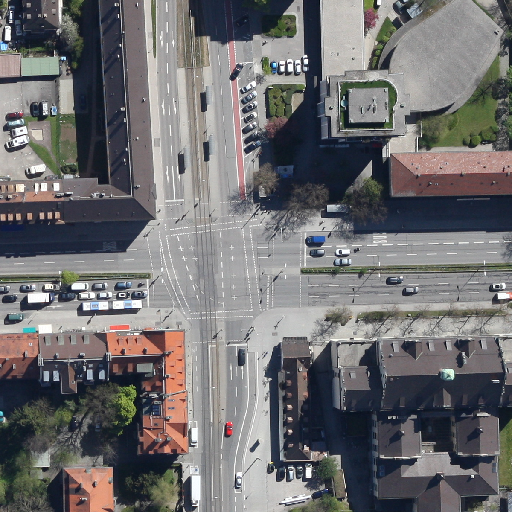
Referring expression: van